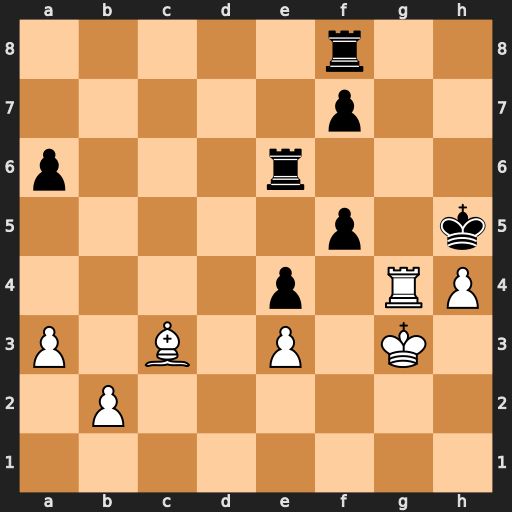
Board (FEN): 5r2/5p2/p3r3/5p1k/4p1RP/P1B1P1K1/1P6/8
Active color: w
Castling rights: -
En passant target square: -
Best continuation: Rg5+ Kh6 Bg7+ Kh7 Bxf8